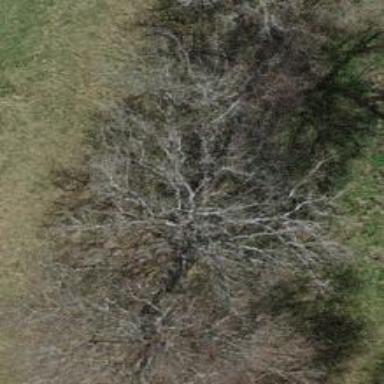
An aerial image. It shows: Single tag "natural: tree."